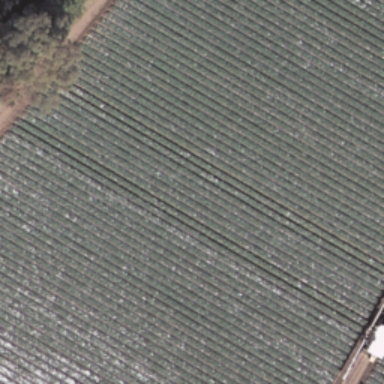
There is a piece of formland .